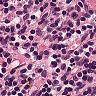
Metastatic tissue present: no